九年级 · 组合几何学
如图, 梯形 $\mathrm{ABCD}$ 中, $\mathrm{AD} / / \mathrm{BC}$, 对角线 $\mathrm{AC} 、 \mathrm{BD}$ 相交于 $\mathrm{O}, \mathrm{AD}=1, \mathrm{BC}=4$, 则 $\triangle \mathrm{AOD}$ 与 $\triangle \mathrm{BOC}$ 的面积比等于

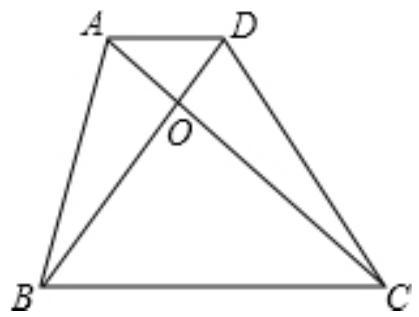
A. $\frac{1}{2}$
B. $\frac{1}{4}$
C. $\frac{1}{8}$
D. $\frac{1}{16}$

答案: D
解析: 解: $\because \mathrm{AD} / / \mathrm{BC}$,

$\therefore \triangle \mathrm{AOD} \sim \triangle \mathrm{COB}$.

$\therefore \frac{\mathrm{S}_{\triangle \triangle O D}}{\mathrm{~S}_{\triangle \mathrm{COB}}}=\left(\frac{\mathrm{AD}}{\mathrm{CB}}\right)^{2}$.

$\because \mathrm{AD}=1, \quad \mathrm{BC}=4$,

$\therefore \frac{\mathrm{S}_{\triangle A O D}}{\mathrm{~S}_{\triangle \mathrm{COB}}}=\left(\frac{1}{4}\right)^{2}=\frac{1}{16}$.

故选 D.